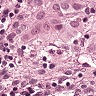
Metastatic tissue present: yes